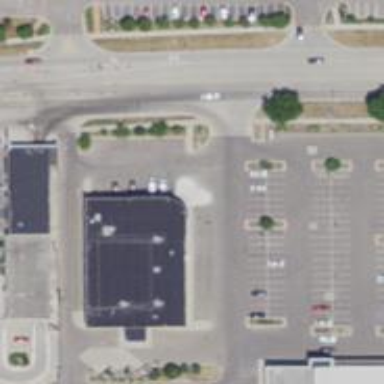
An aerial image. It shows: Retail area.